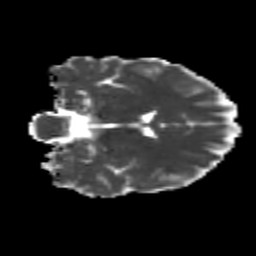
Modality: MD
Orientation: coronal
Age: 28
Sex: female
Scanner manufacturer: siemens
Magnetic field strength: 3 T
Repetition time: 3.5 s
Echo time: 0.104 s